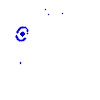
Particle: pion